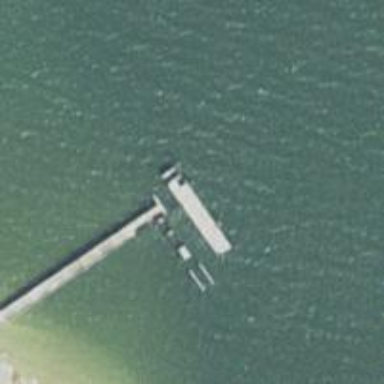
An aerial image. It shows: Pier in ruined state.